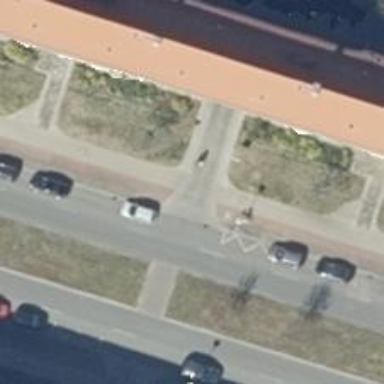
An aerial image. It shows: Paved living street.